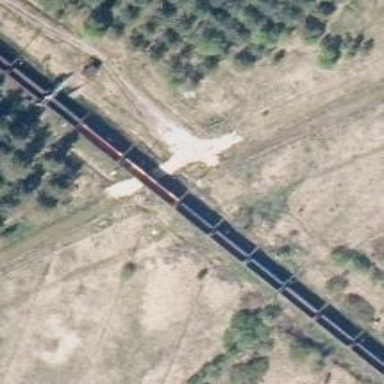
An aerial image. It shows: Site related to railway infrastructure.